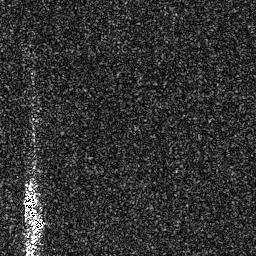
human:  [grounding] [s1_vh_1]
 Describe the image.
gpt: In the satellite image, there is  <ref>1 large ship </ref> <box>[[7, 68, 17, 99, 0]]</box> located at bottom left.